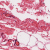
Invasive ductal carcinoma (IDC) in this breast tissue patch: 0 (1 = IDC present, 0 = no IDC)